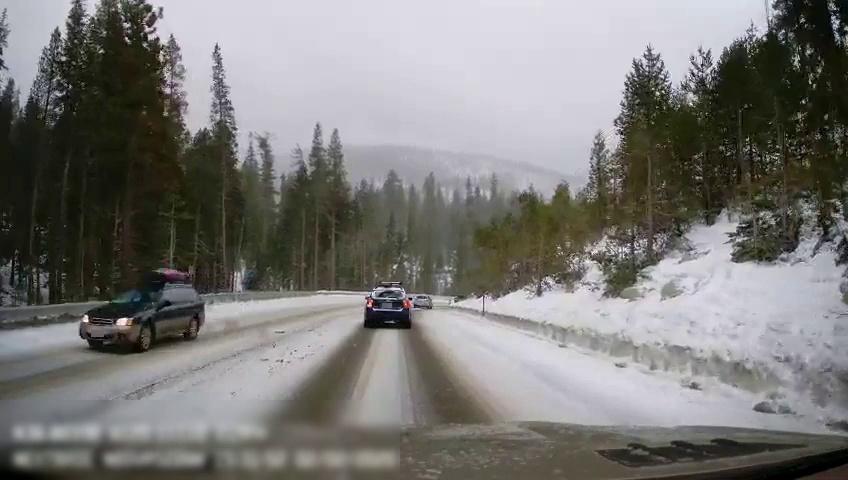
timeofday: Day
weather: Snowy
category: Drivable Space
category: Vehicles | SUV
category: Vehicles | SUV
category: Vehicles | Car
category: Vehicles | SUV